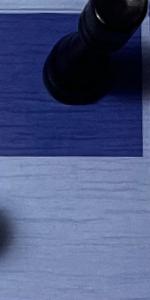
Label: Empty